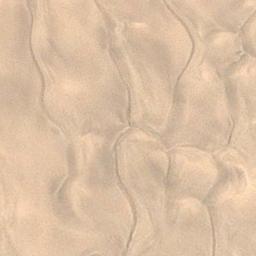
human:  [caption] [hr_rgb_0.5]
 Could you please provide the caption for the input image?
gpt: The desert is full of yellow sand .

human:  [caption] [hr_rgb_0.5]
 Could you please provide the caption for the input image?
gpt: There are many lines in the desert .

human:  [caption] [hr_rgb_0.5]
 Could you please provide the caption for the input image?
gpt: The desert has yellow sand and some longitudinal dunes and the desert terrain is flat .

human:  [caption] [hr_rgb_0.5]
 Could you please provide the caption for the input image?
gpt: This is a yellow desert  with massive texture .

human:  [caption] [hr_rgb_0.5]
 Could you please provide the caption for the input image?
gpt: A yellow desert covered by sand with some stripes .